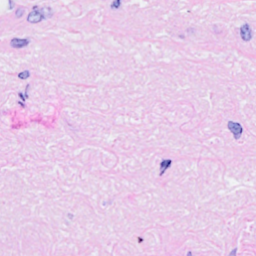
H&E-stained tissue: Breast